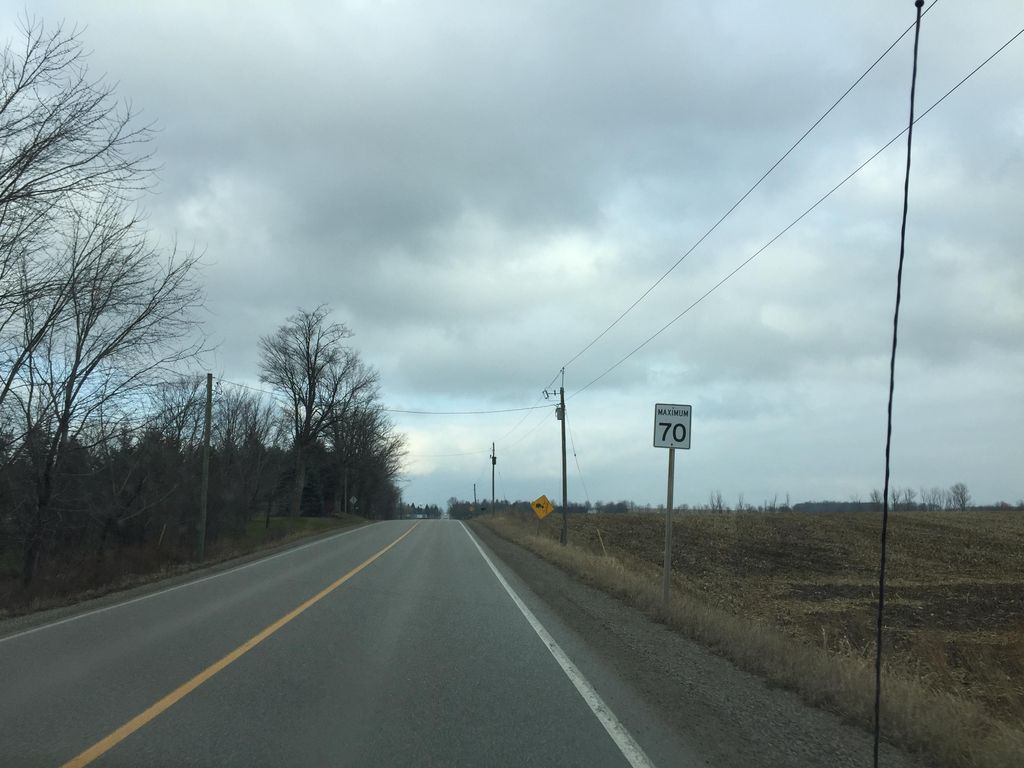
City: kitchener-waterloo